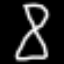
Label: hourglass